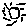
Label: sun